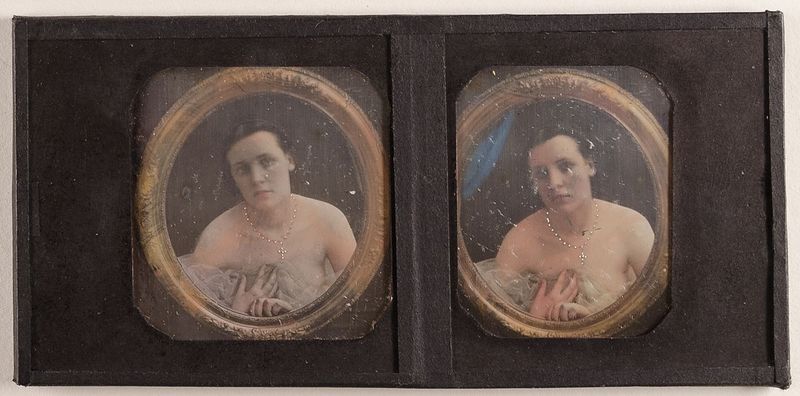
Titel: Leicht bekleidete Frau blickt durch einen goldenen Rahmen
Standort: Hamburg
Institution: Museum für Kunst und Gewerbe Hamburg
Schlagwörter: frau, bild, brustbild, dreiviertelansicht, halskette, fotografie, photographie, handkoloriert, daguerreotypie, stereofotografie, stereophotographie, bildwerke, angewandte und bildende kunst, hessische systematik, porträtfotografie, porträtphotographie, handkolorierung, stereoskopische, stereoskopisches